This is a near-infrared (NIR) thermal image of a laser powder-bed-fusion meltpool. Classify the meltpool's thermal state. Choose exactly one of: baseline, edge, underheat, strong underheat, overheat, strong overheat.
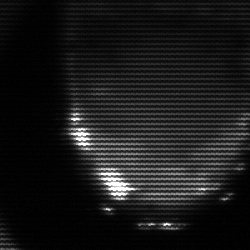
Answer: edge